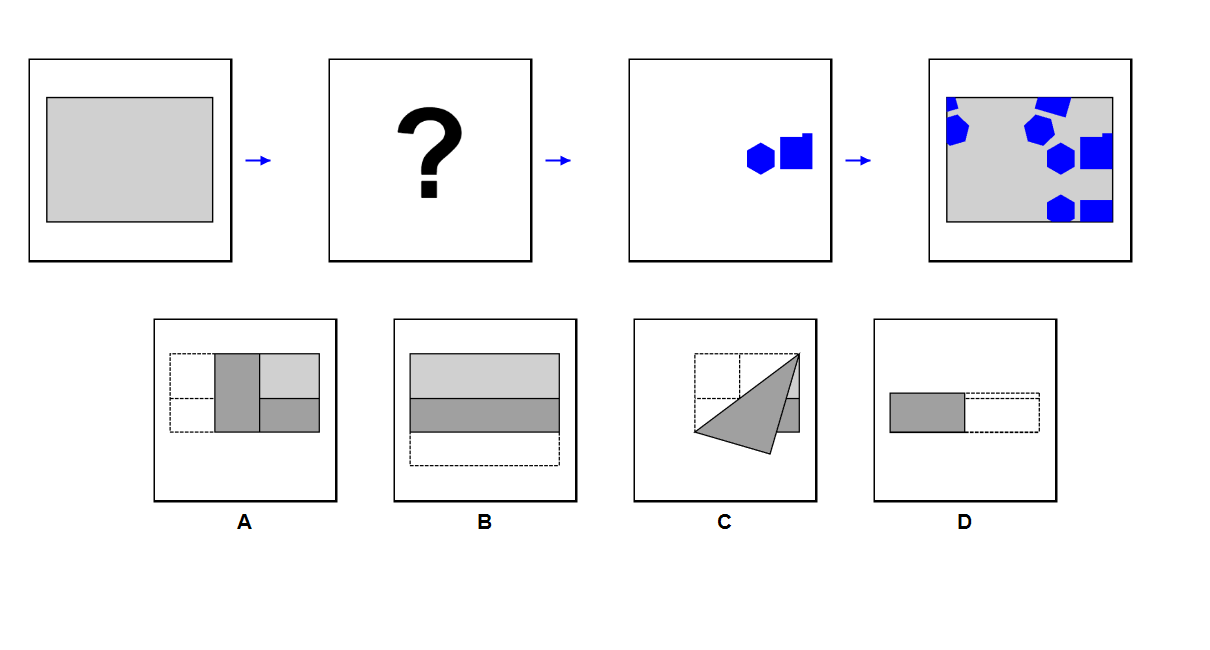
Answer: D